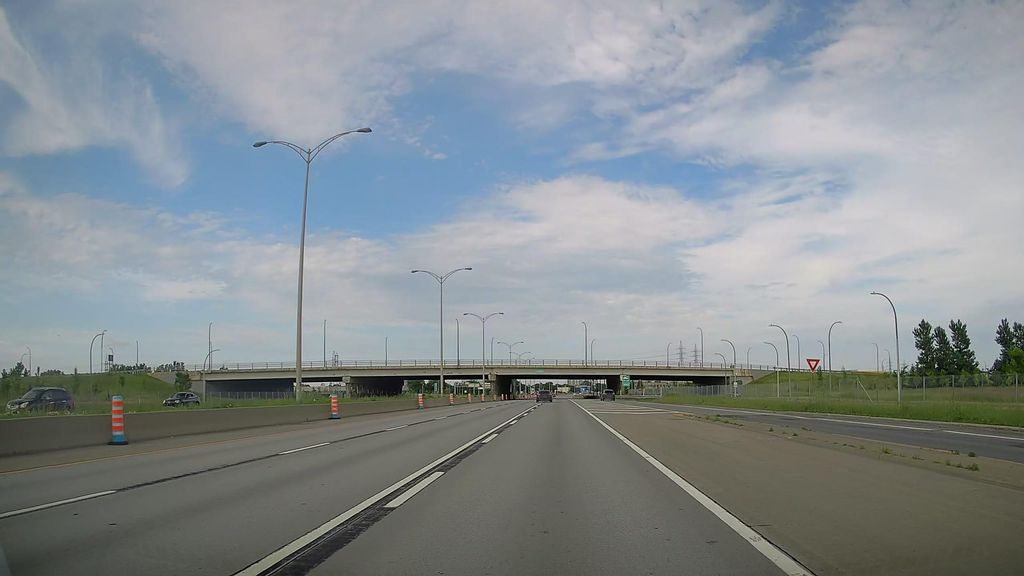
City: montreal